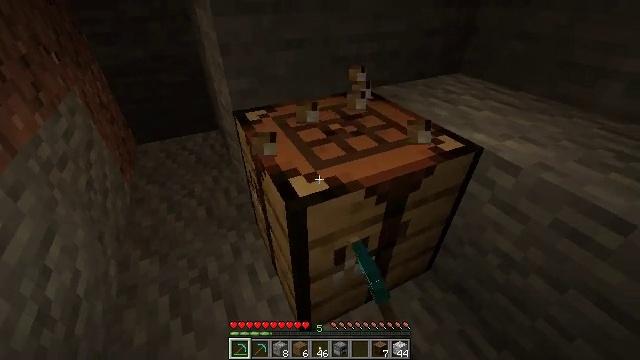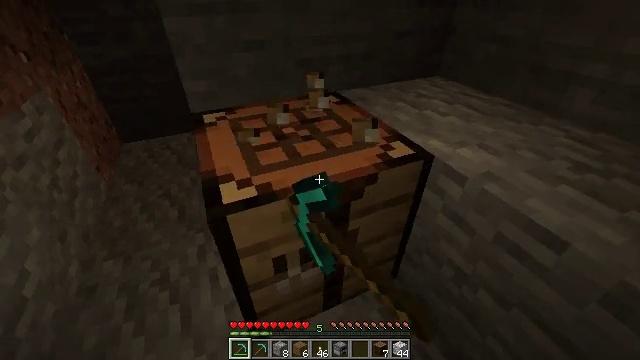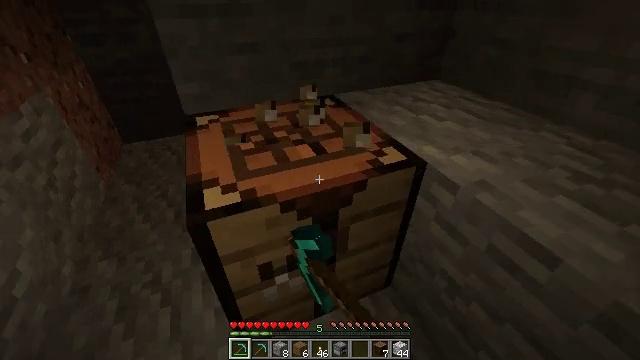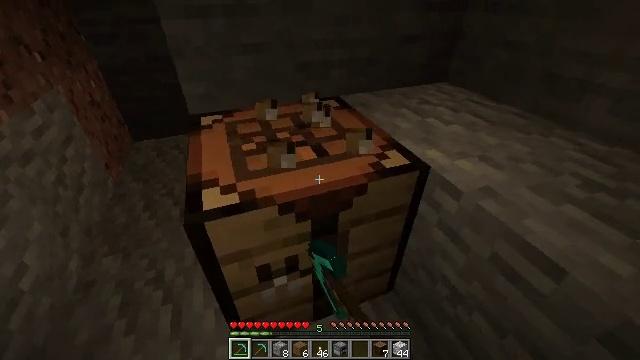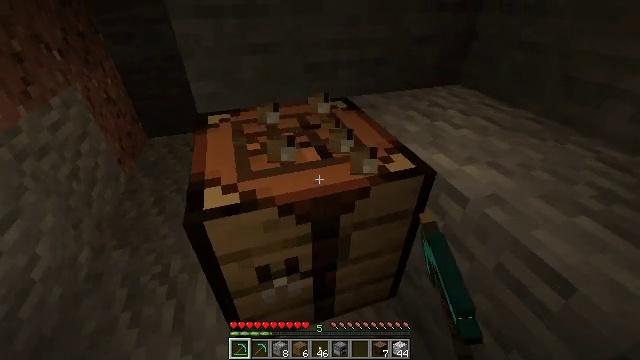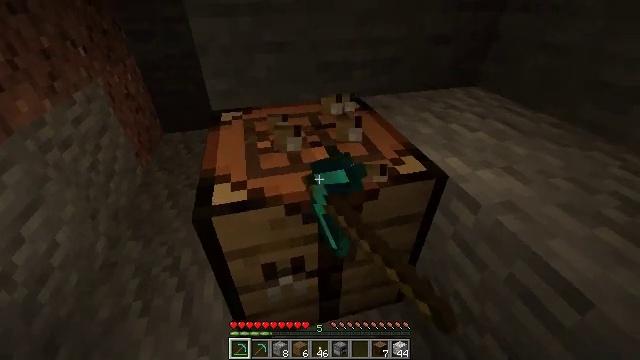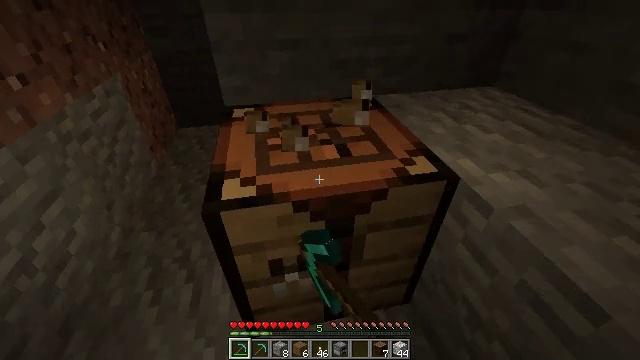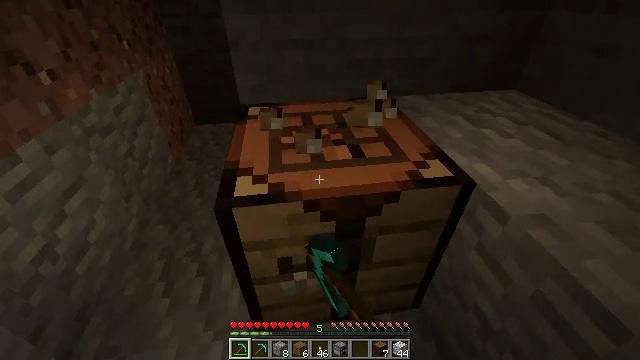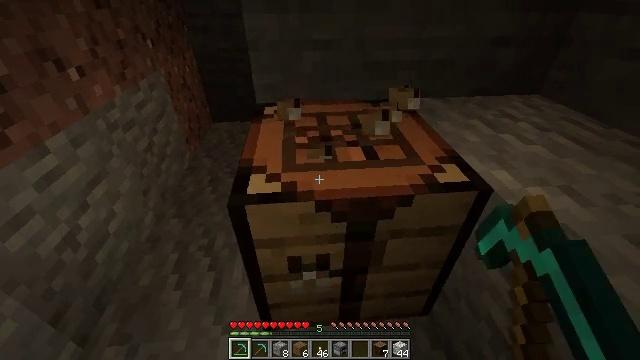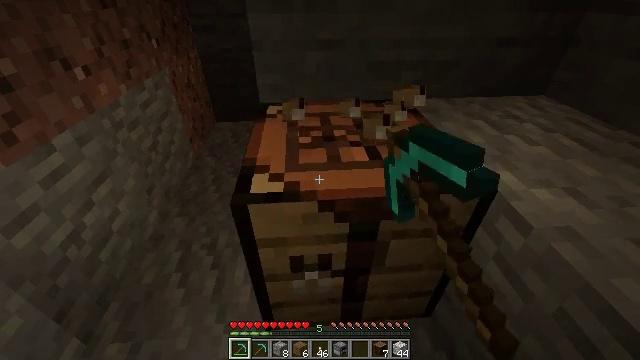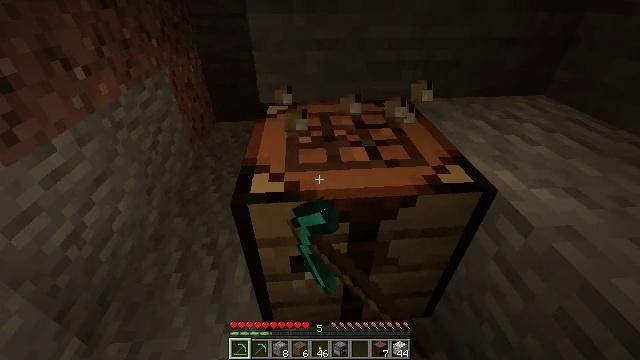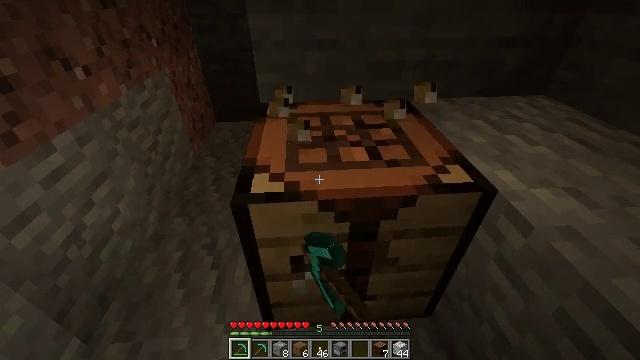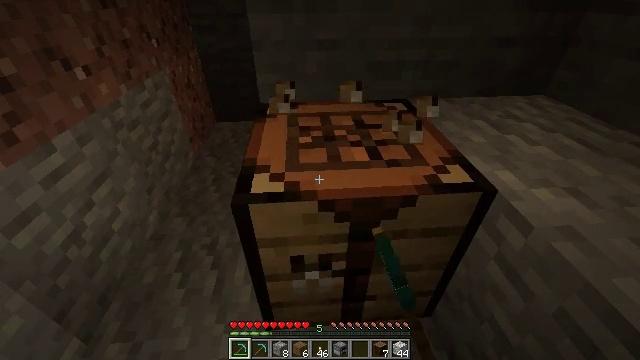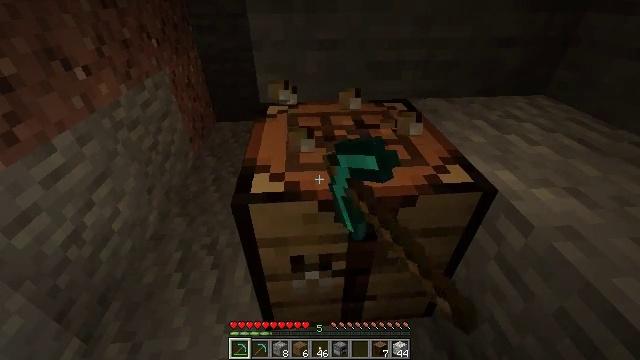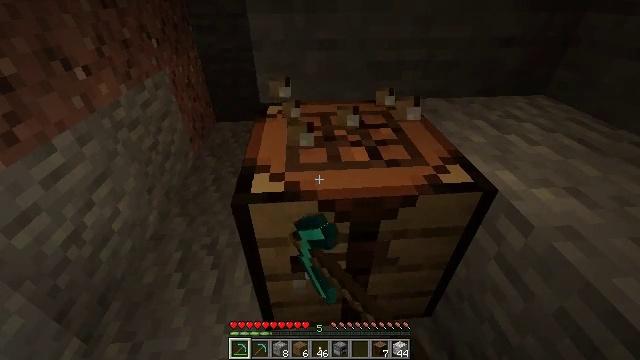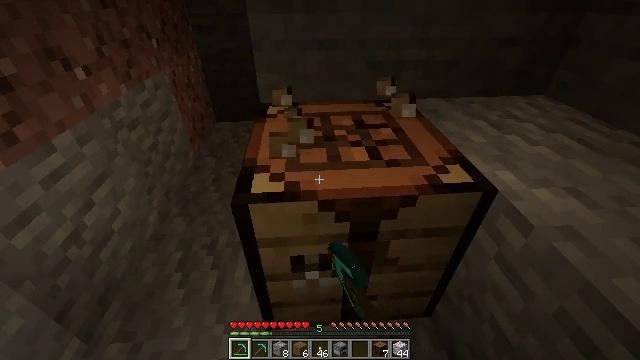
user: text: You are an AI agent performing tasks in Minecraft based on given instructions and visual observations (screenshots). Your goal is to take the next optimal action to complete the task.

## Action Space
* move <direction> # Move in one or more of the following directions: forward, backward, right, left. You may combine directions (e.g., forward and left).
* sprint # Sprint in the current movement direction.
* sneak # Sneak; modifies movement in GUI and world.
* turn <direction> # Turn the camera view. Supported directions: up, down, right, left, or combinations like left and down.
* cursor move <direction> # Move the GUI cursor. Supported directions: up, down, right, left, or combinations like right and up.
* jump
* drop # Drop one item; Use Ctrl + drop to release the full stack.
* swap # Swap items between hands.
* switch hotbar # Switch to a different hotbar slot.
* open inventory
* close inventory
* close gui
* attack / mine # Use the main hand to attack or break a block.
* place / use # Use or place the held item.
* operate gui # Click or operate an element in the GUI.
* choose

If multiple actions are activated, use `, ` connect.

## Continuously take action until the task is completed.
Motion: motion action
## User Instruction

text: Recycle the crafting table.
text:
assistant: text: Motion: move right, turn left, attack / mine
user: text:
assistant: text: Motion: turn left, attack / mine
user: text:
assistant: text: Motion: turn left, attack / mine
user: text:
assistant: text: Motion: turn left, attack / mine
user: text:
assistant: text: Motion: turn left, attack / mine
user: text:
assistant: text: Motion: turn left, attack / mine
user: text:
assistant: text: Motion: turn left, attack / mine
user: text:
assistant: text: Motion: turn left, attack / mine
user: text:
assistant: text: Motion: attack / mine
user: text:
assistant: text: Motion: attack / mine
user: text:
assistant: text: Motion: attack / mine
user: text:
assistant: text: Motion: attack / mine
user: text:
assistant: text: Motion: attack / mine
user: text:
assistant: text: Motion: attack / mine
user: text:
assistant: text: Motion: attack / mine
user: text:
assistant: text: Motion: attack / mine
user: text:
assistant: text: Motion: attack / mine
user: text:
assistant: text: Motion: attack / mine
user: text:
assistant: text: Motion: attack / mine
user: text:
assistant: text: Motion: attack / mine
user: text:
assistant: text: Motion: attack / mine
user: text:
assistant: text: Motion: move right, attack / mine
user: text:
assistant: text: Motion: move right, attack / mine
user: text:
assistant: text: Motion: move right, turn left and down, attack / mine
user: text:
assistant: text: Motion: turn left and down, attack / mine
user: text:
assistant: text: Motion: turn left, attack / mine
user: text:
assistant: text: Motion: turn left, attack / mine
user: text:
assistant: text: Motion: attack / mine
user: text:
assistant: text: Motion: turn left, attack / mine
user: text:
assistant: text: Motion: turn left, attack / mine